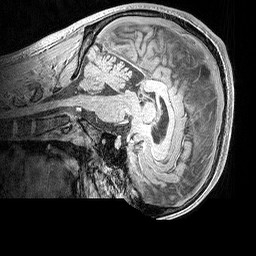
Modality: MP2RAGE
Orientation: sagittal
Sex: male
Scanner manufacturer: siemens
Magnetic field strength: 3 T
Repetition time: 5 s
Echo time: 0.00292 s